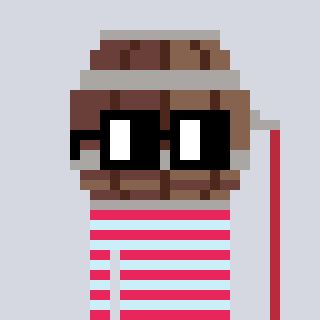
a pixel art character with square black glasses, a wine barrel-shaped head and a cold-colored body on a cool background